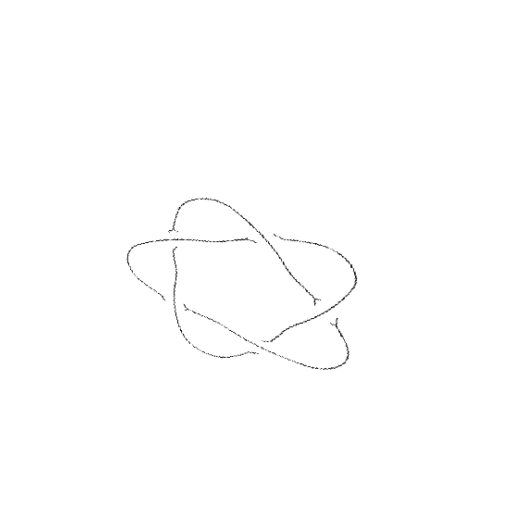
Crossing number: 5